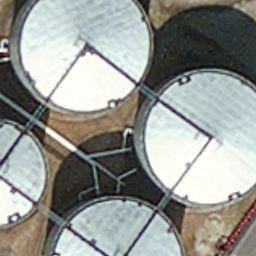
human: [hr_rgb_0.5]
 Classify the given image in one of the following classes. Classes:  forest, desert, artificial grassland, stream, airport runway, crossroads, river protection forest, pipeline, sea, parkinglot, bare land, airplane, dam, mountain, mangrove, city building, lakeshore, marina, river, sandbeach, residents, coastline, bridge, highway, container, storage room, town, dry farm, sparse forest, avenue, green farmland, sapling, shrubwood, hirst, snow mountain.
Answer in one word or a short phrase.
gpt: storage room